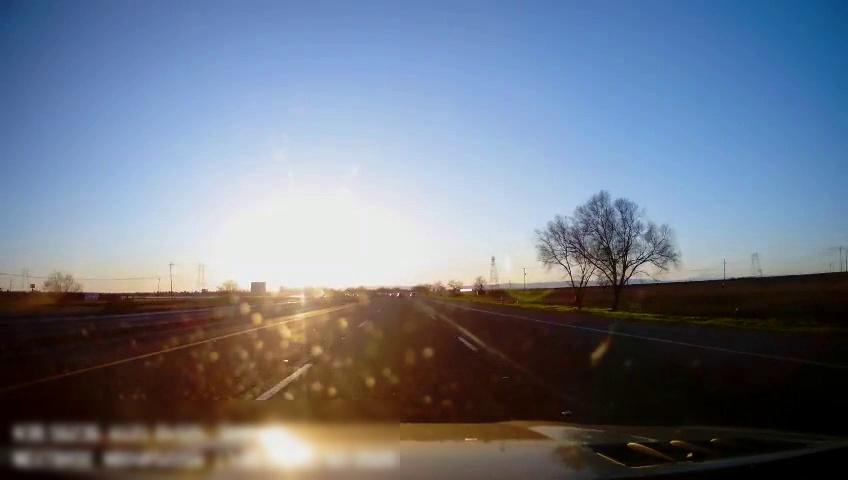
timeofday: Day
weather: Sunny
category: Drivable Space
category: Drivable Space
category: Lanes | Alternate Lane
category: Lanes | Current Lane
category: Lanes | Current Lane
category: Lanes | Alternate Lane